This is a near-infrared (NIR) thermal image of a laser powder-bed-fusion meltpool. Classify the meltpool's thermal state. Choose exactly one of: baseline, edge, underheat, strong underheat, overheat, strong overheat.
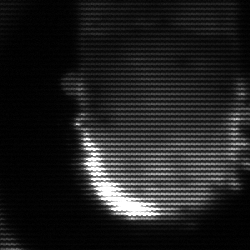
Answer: baseline